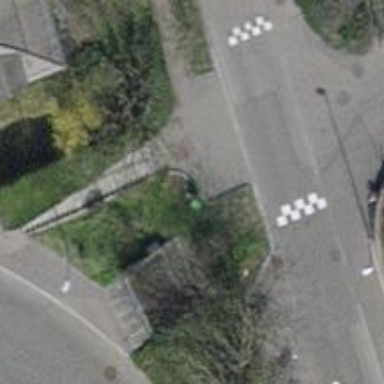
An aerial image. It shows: Set of steps on the road.